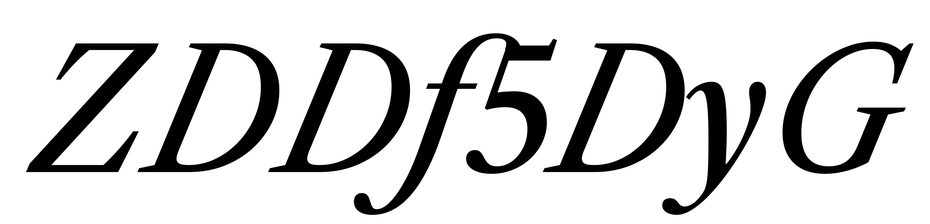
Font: LibreCaslonText-Italic_Italic